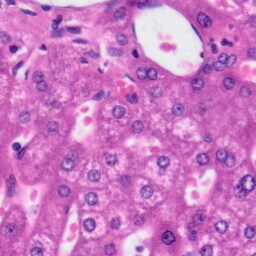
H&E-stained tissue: Liver